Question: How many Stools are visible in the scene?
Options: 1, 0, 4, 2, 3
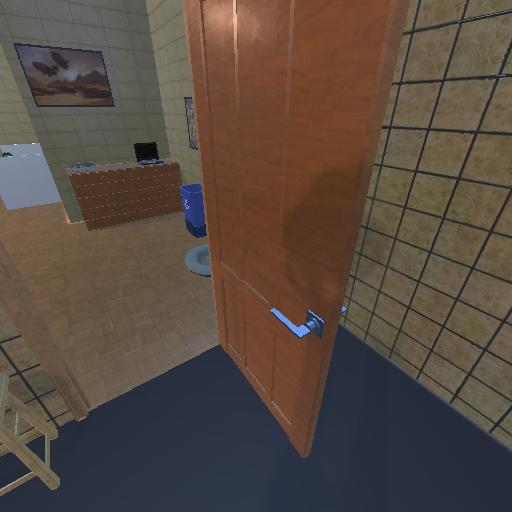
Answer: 1